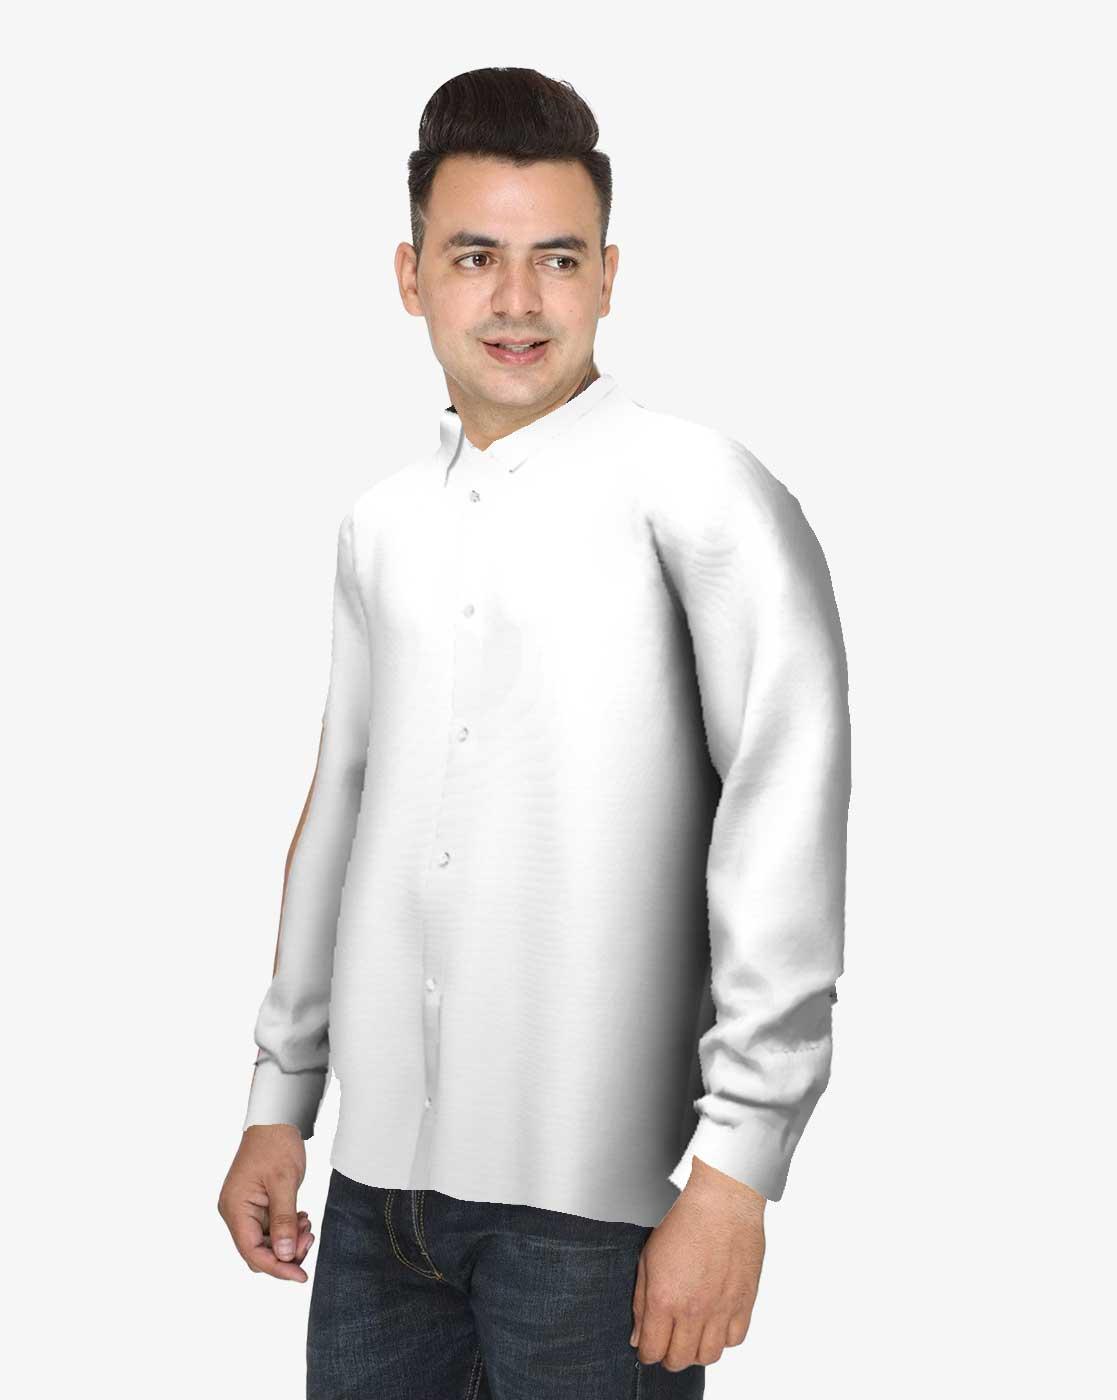
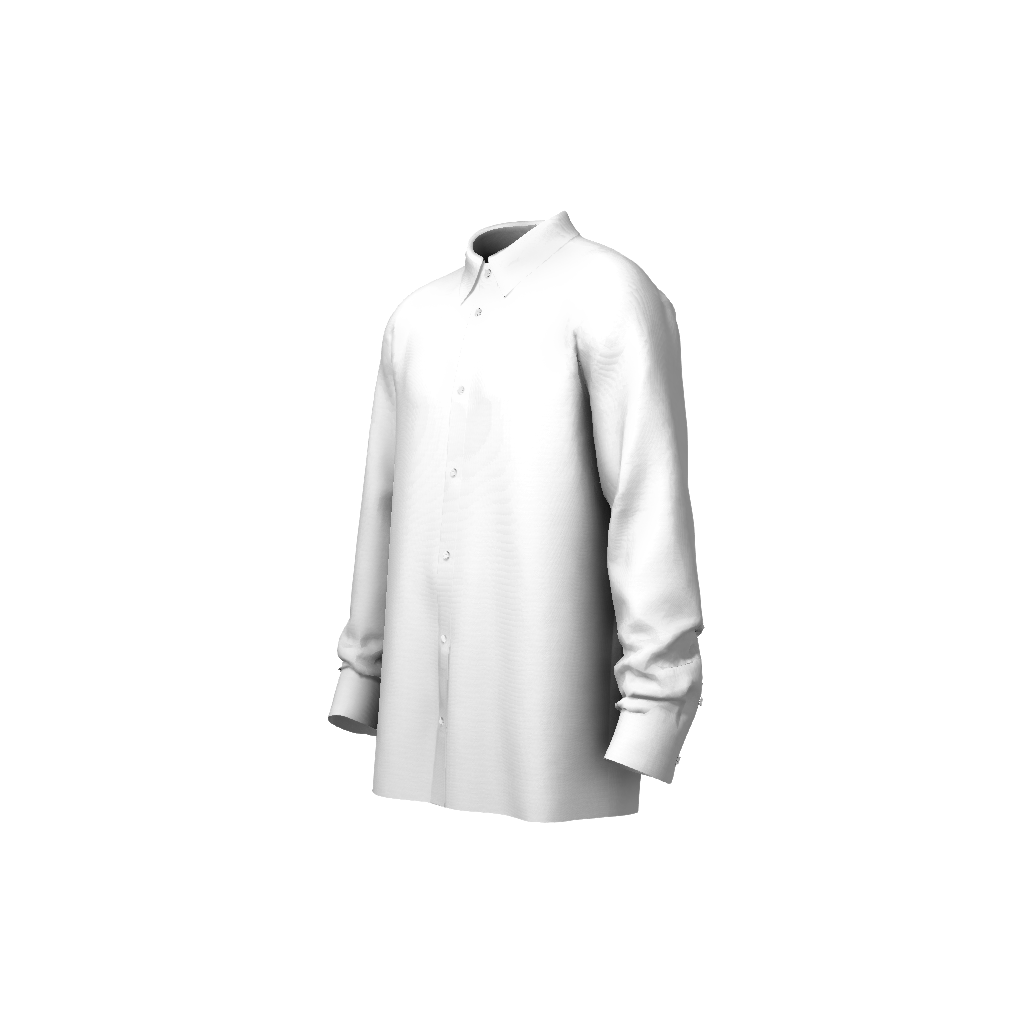
Clothing description: white slim fit button up tee